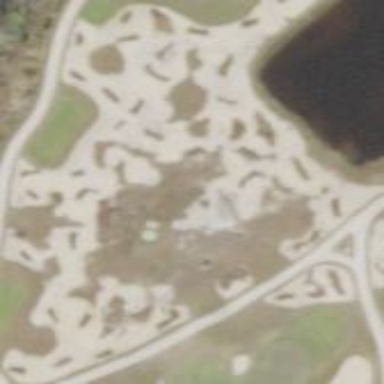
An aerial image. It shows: Bunker on golf course.